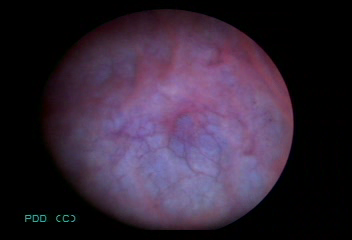
Modality: BLC
Class: Normal mucosa
Bladder cancer association: No